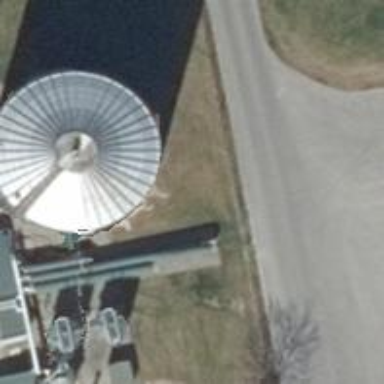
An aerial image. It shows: Silo.